Рассмотрим связанную из~нитки петлю длиной~$L>2\pi R$. Петля надета на~цилиндр радиуса~$R$. Коэффициент трения между нитью и~цилиндром равен~$\mu$. Свободный конец нити тянут параллельно оси цилиндра (как показано на~рисунке), цилиндр при этом покоится. Если длина петли больше некоторого критического значения~$L>L_0$, петля может скользить вдоль цилиндра, сохраняя форму. В~противном случае трение застопоривает петлю, и при~увеличении действующей силы нить просто порвется.
Найдите это критическое значение~$L_0$. Весом нити можно пренебречь. Нить не~перекручивается, когда ее тянут. Вам может пригодиться интеграл $$ 2\int \sqrt{1+x^2} \, \mathrm dx = x\sqrt{1+x^2} + \operatorname{arcsinh} x \,, $$ где $\operatorname{arcsinh} x\equiv \ln\left(x+\sqrt{1+x^2}\right)$.
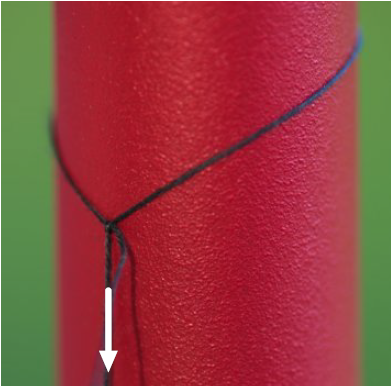
Ответ: $$ L_{0}=\pi R \sqrt{1+(\pi \mu)^{2}}+\frac{R}{\mu} \operatorname{arcsinh}(\pi \mu) $$
Темы:
T, Механика, Статика, 2021, Европейские, 3D